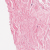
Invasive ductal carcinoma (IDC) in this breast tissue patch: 0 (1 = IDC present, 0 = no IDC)